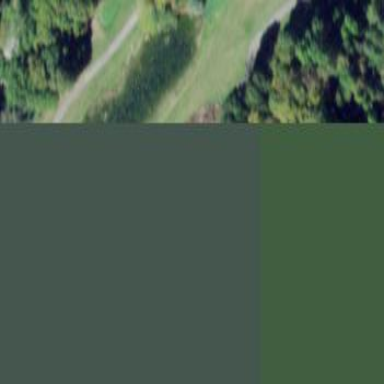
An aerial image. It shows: Water hazard in golf course. The hazard is natural water feature.